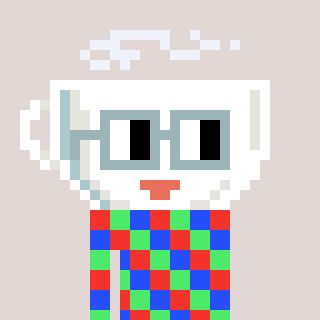
a pixel art character with square dark gray glasses, a mug-shaped head and a teal-colored body on a warm background